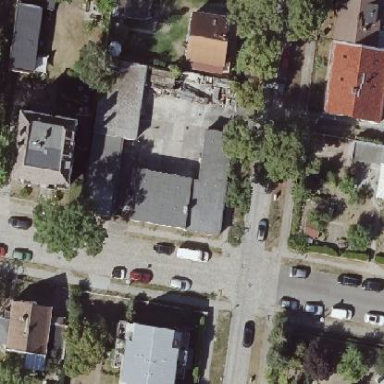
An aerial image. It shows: Detached building with flat roof.